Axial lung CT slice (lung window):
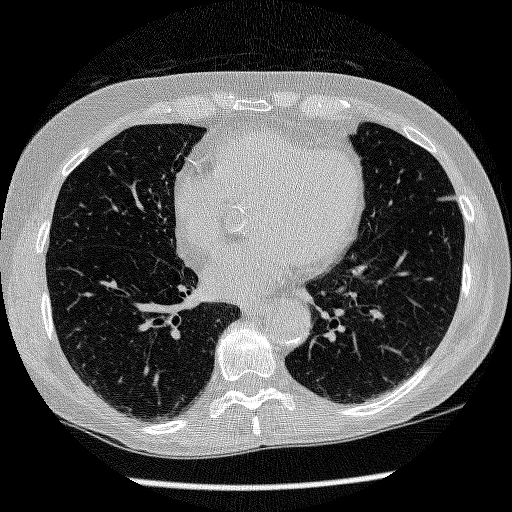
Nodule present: no